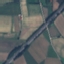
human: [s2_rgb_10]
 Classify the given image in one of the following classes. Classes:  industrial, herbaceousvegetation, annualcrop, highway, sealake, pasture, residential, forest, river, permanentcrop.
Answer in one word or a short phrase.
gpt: Highway